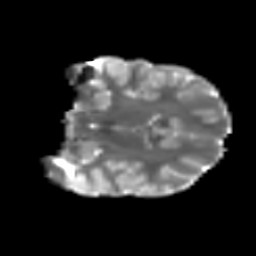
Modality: T2w
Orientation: coronal
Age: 13
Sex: female
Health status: ill
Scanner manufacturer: ge
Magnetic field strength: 3 T
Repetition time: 6.752 s
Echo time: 0.079 s